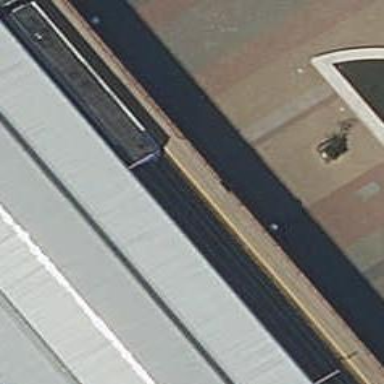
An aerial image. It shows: Railway stop with public transport stop position.